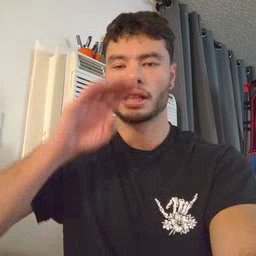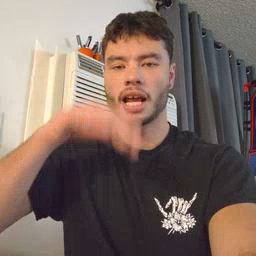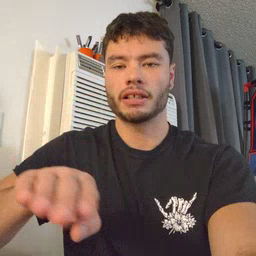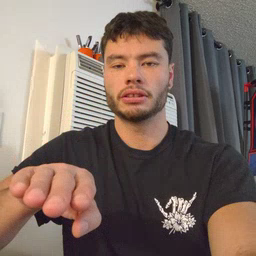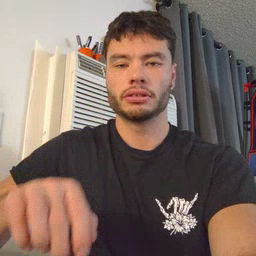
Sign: elephant